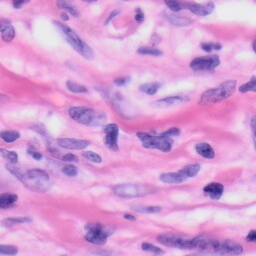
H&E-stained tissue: Skin